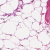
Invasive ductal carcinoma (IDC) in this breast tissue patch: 0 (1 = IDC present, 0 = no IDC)